Question: I'm currently developping a WebApp with KendoMobile.
I have use a scrollView to display an informations bar like you can see on the picture below :

The problem comes when I click on a marker.
I wrote a function that change the page of the scrollview to match the marker I clicked.
Here is the code of the method :
'''
google.maps.event.addListener(markerObj, 'click', function() {
var page = fournisseursArrayIndexOf(markerObj.data["ID"]);
console.log("marker title : " + markerObj.title + " / footer page : " + page);
var footer = $("#footer").data("kendoMobileScrollView");
var curpage = footer.page;
markers[curpage].setIcon(normalImg);
markerObj.setIcon(selectedImg);
footer.scrollTo(page);
//map.panTo(markerObj.position);
});
'''
I read <URL>, there will be a transition animation by default.
But nothing happens, I mean the page do change, but there no animation.
I searched on Kendo forum but the only topic I found is <URL> but it's the exact opposite of what I want : He want to delete the animation when I want to have it.
But that helps me kind of because it mean that having an animation is possible.
Does someone know the solution to this problem ?
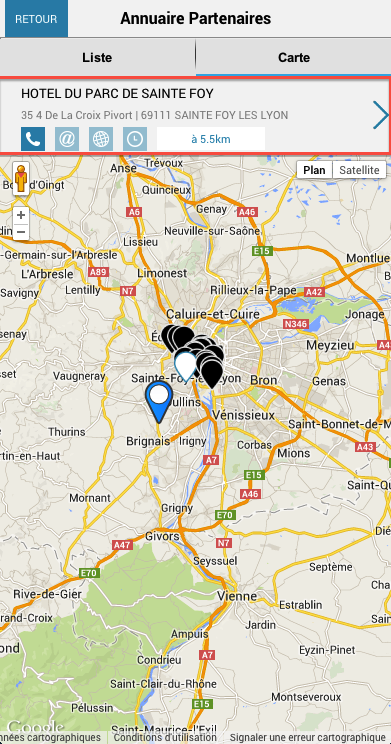
Answer: Problem solved ! Sort of...
I tested many things by modifying the code of the KendoMobileScrollView and I found that the animation that is supposed to be displayed when you call the scrollTo method doesn't work with scrollview filled with a template.
So if someone encounter the same problem : you'll have to write a loop that will create the pages of your scrollview and insert it in the DOM.
Looks like this :
'''
var htmlToAppen = "<div data-role="page\>"";
for(var i = 0 ; i < yourObjectsArray.length ; i++) {
var curObj = yourObjectsArray[i];
htmlToAppen += "<div> objName : " + curObj.name + "</div>";
htmlToAppen += "</div>";
}
$("#yourScrollDiv").append(htmlToAppend);
$("#yourScrollDiv").kendoMobileScrollView({
enablePager : false
});
'''